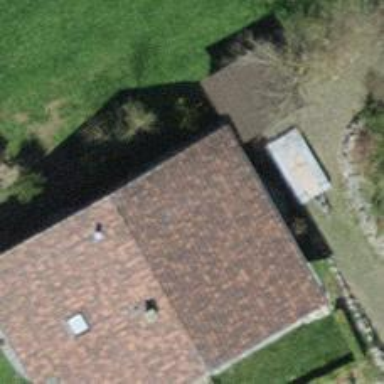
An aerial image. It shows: Detached building.